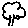
Label: tree